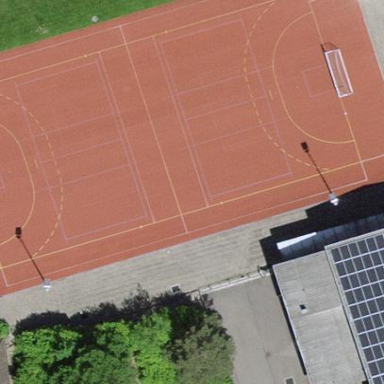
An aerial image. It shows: Multi-sport pitch for leisure land activities.